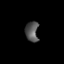
Tissue: lung
Cell type: Epithelial cells
Senescence score: 0.2432
Nuclear area (px): 259
Mean DAPI intensity: 84.622